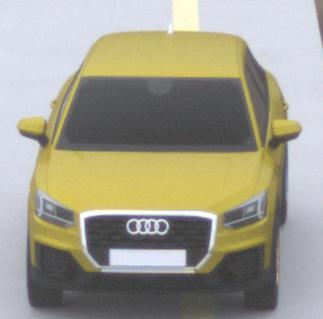
Make: Audi
Model: Q2
Model produced from: 2016
Model produced until: 2020
Doors: 5
Color: yellow
Road condition: dry road
Daytime: morning or afternoon
Contrast: low contrast